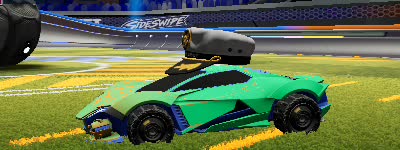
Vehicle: werewolf